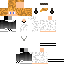
A male human skin with medium skin, wearing blonde long hair dressed in a blue tshirt and black pants, featuring a closed mouth.